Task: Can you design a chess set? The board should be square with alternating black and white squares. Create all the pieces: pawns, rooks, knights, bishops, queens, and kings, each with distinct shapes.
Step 3859:
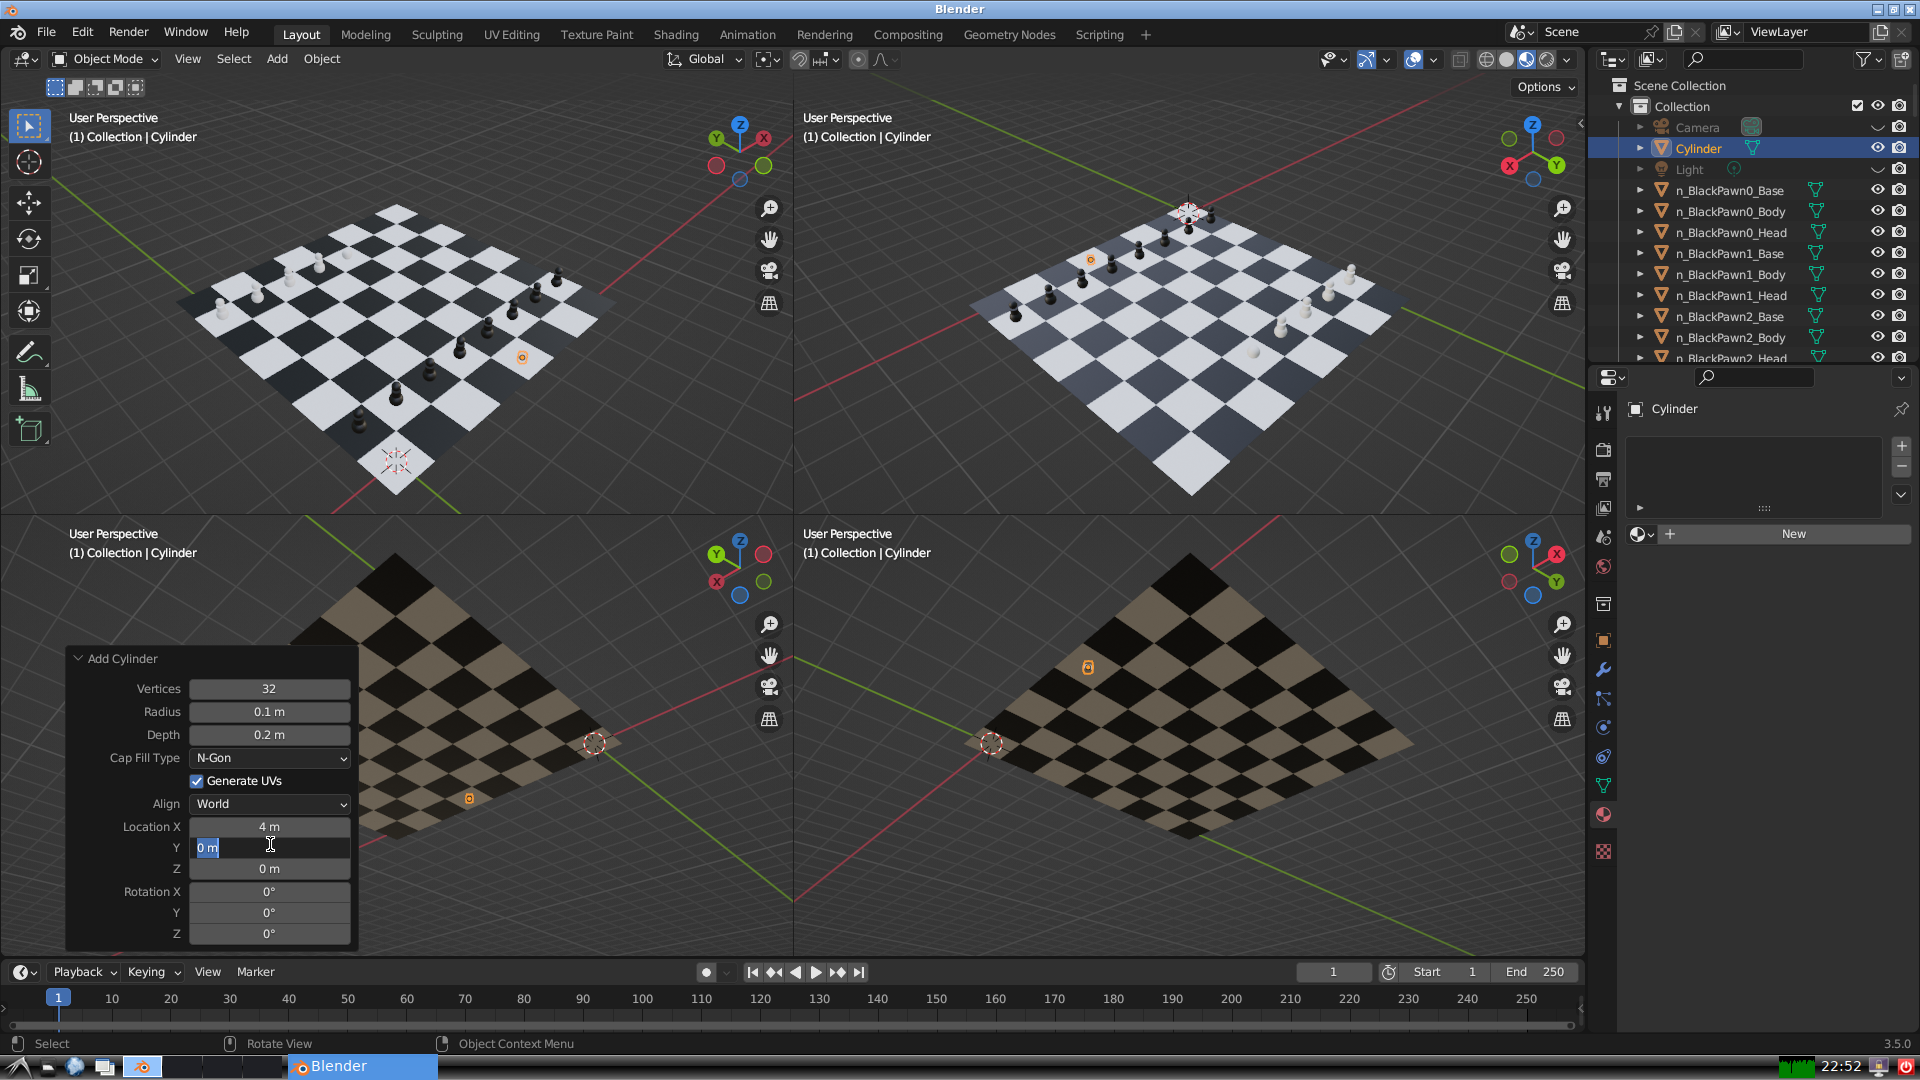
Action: input_text: 6.0